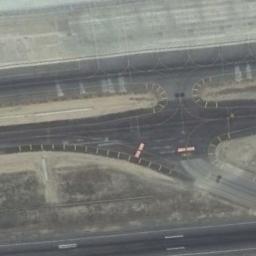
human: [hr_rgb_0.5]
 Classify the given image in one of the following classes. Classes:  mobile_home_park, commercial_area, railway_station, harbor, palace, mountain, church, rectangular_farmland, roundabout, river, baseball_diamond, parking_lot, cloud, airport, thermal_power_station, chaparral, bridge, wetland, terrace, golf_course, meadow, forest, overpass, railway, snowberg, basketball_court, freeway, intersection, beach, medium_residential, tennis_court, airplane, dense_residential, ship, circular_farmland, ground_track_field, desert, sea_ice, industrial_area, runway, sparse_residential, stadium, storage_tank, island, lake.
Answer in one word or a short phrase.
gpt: runway